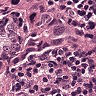
Metastatic tissue present: yes